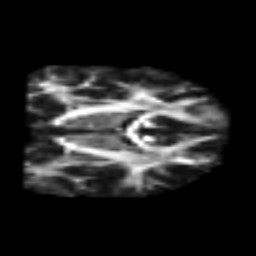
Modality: FA
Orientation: coronal
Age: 25
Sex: male
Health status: healthy